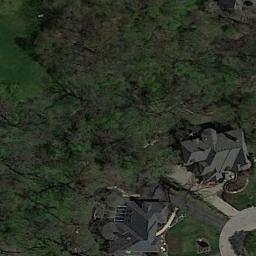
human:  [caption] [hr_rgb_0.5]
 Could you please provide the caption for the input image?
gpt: In the sparse residential area there are two houses, One large and one small, And many green trees .

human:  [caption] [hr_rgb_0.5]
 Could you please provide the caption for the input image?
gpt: The sparse residential is on the grass next to some trees .

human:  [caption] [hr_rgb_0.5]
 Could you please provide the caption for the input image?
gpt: Two paths lead to a small black house .

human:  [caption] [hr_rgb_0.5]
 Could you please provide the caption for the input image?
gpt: There are many trees beside the sparse residential .

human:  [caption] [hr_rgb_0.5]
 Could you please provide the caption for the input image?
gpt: A sparse residential area with many green trees and two black buildings .